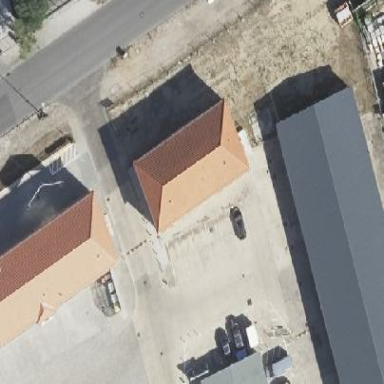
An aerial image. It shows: Office building with hipped roof shape.